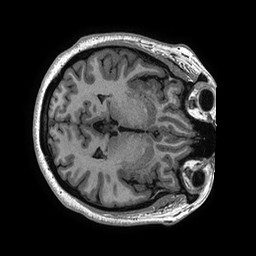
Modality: T1w
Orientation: axial
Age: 21
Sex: female
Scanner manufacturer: ge
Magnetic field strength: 3 T
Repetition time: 0.006952 s
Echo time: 0.00292 s